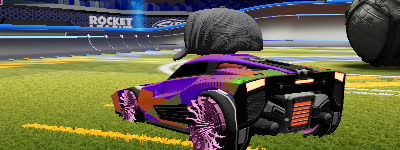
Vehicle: breakout